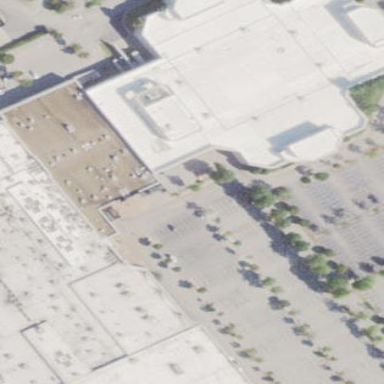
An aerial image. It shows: Department store building.